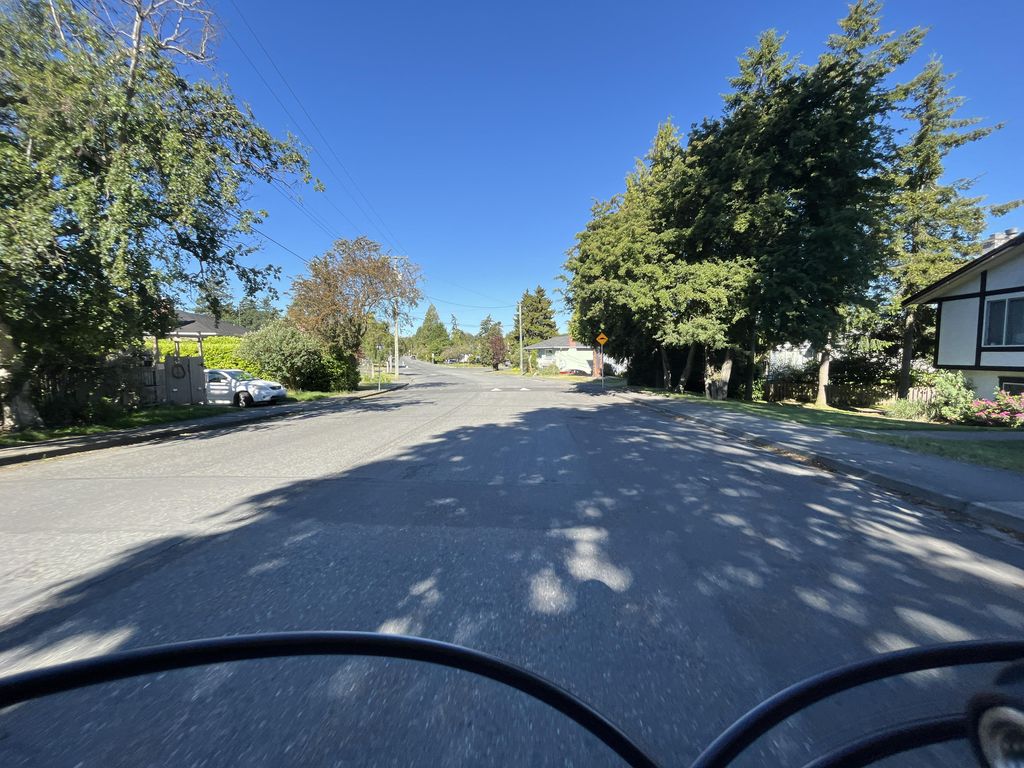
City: victoria